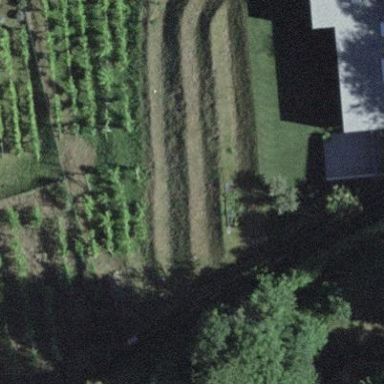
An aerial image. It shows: Vineyard with grape crops.